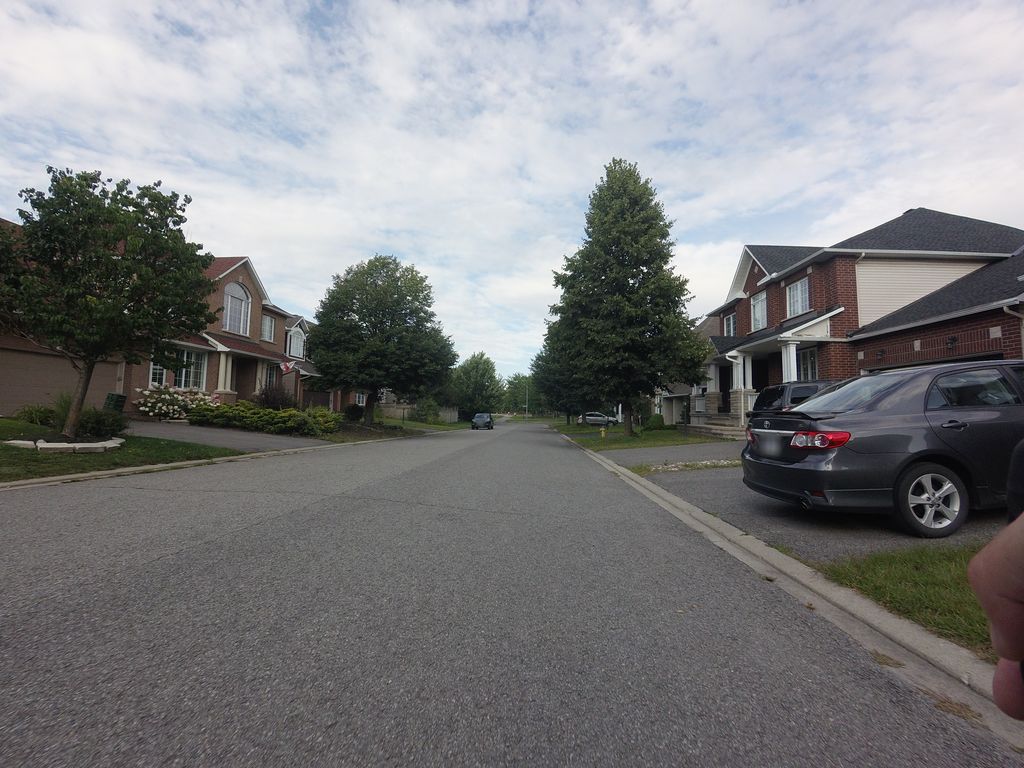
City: ottawa-gatineau